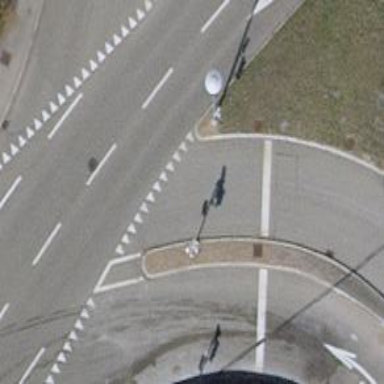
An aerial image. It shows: Asphalt trunk link road.